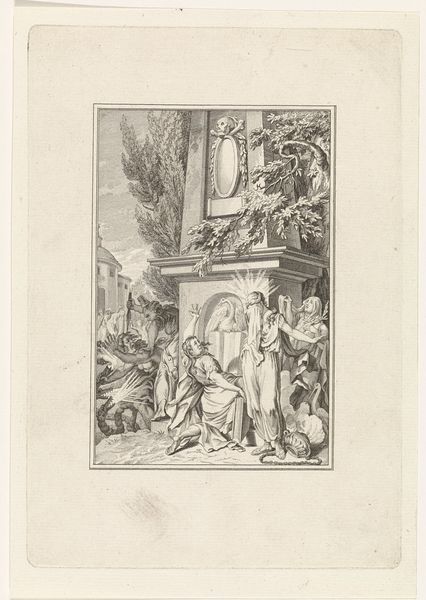
Titel: Grafmonument voor Lucas Reeder
Künstler: Theodoor Koning
Standort: Amsterdam
Institution: Rijksmuseum
Schlagwörter: kampf, zeichnung, architektur, spiegel, gewalt, antike, schwarzweiß, antik, totenschädel